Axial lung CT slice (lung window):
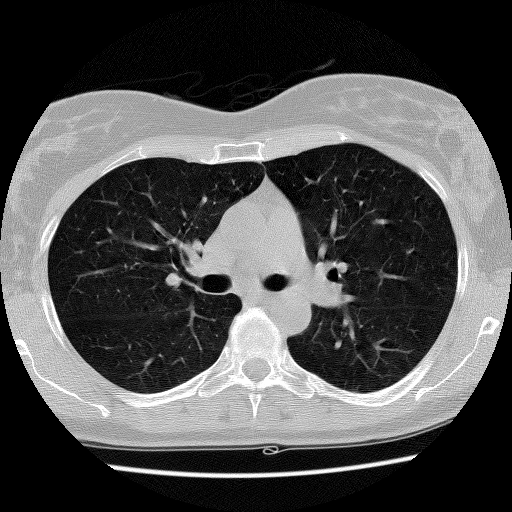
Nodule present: no